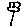
Label: flower